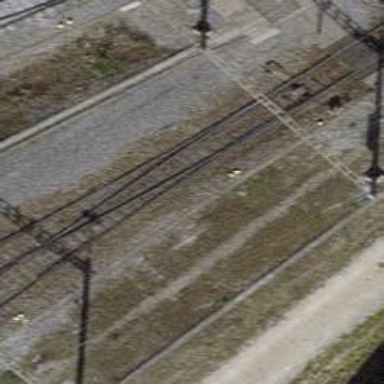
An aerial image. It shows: Single-track electrified railway service yard with contact line for trains.